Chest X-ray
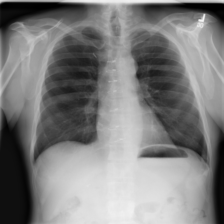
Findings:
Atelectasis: negative
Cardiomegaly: negative
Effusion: negative
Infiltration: negative
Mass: negative
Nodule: positive
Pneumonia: negative
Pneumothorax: negative
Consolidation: negative
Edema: negative
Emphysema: negative
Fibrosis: negative
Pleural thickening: negative
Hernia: negative